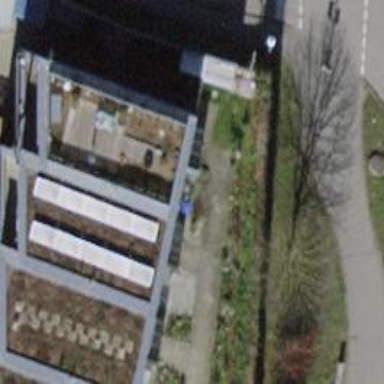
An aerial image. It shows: Flat-roofed terrace building.